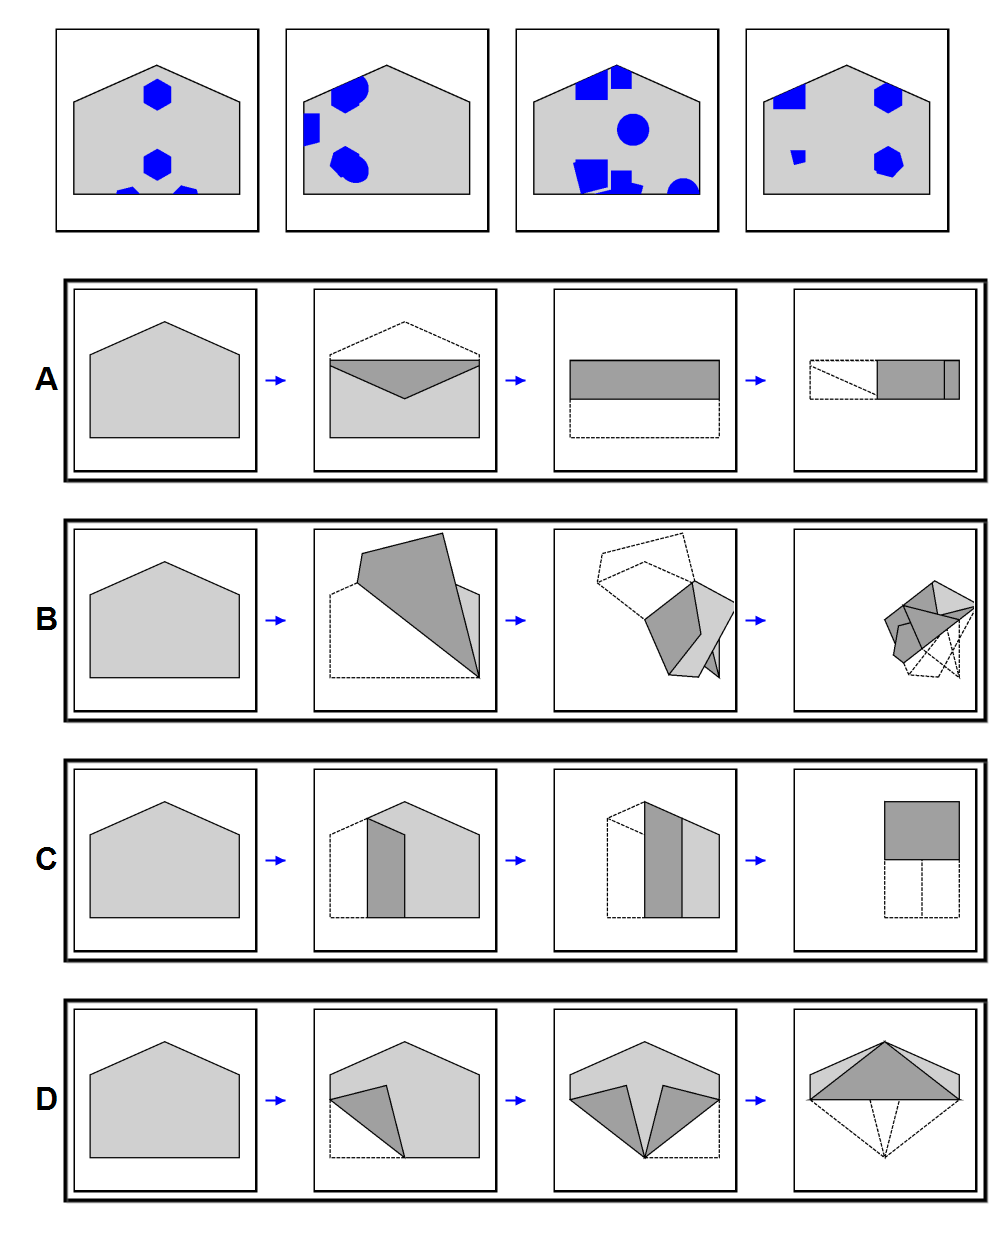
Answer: D